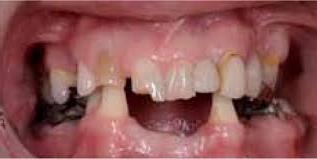
Condition: hypodontia